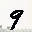
Label: 9